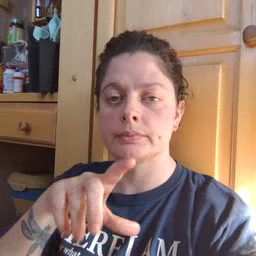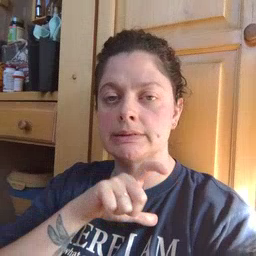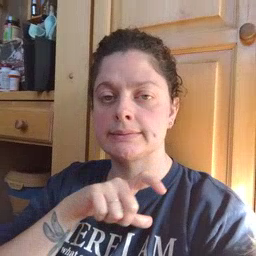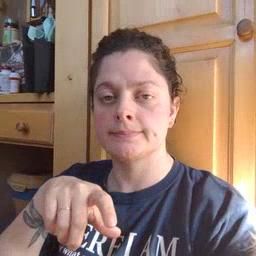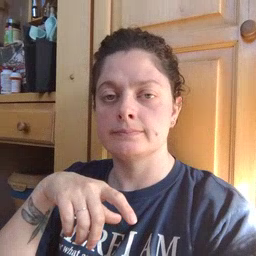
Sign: police